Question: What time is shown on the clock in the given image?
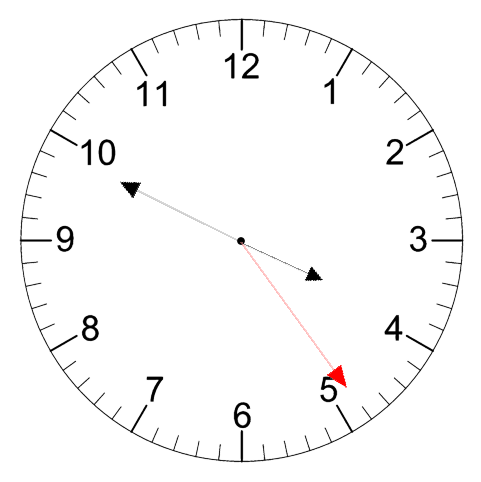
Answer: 03:49:24